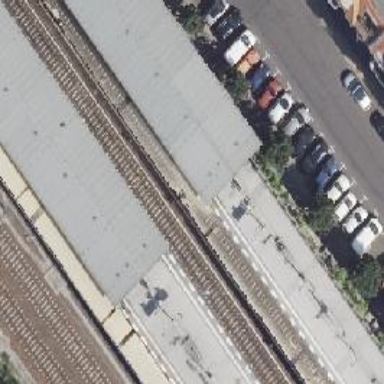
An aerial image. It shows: Close-up of railway platform edge.